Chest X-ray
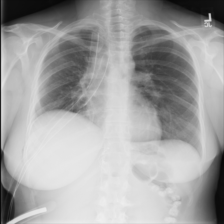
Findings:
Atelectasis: negative
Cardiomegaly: negative
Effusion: negative
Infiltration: negative
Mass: positive
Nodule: negative
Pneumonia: negative
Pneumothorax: positive
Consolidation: negative
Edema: negative
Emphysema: negative
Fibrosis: negative
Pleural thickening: negative
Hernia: negative